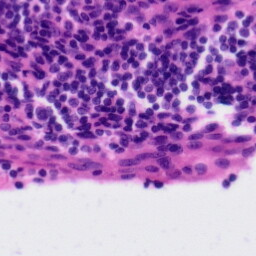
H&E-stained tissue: Tonsil